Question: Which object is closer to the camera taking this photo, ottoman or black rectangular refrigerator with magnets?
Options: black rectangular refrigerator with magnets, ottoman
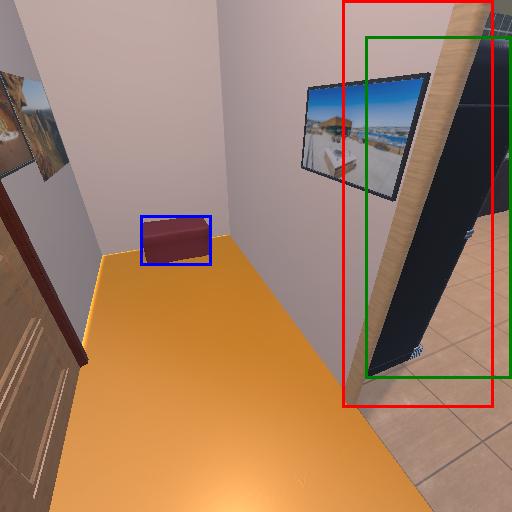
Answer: black rectangular refrigerator with magnets